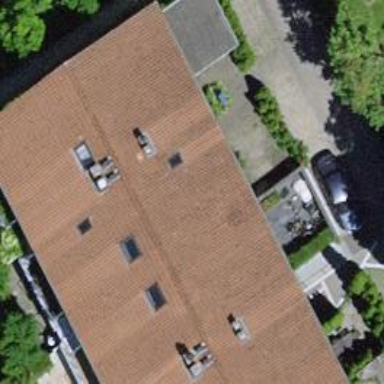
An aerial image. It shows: Terrace building.